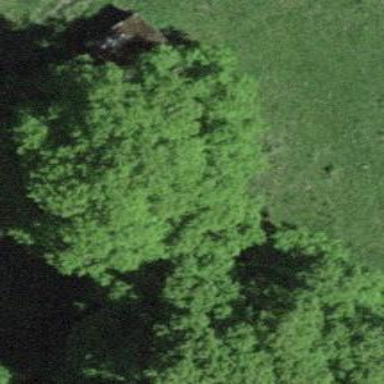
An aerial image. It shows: Beautiful tree in nature.